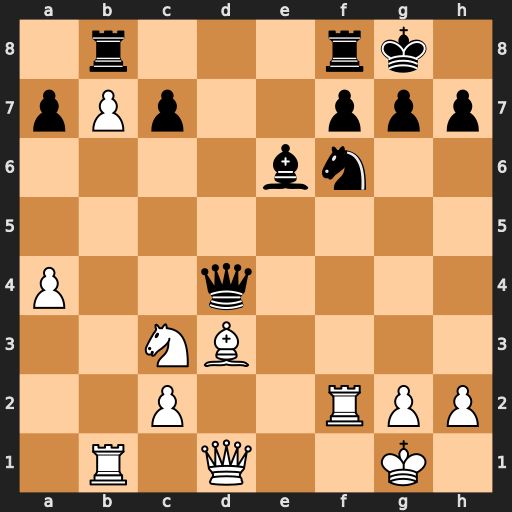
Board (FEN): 1r3rk1/pPp2ppp/4bn2/8/P2q4/2NB4/2P2RPP/1R1Q2K1
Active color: w
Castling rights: -
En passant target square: -
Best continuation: Bxh7+ Nxh7 Qxd4